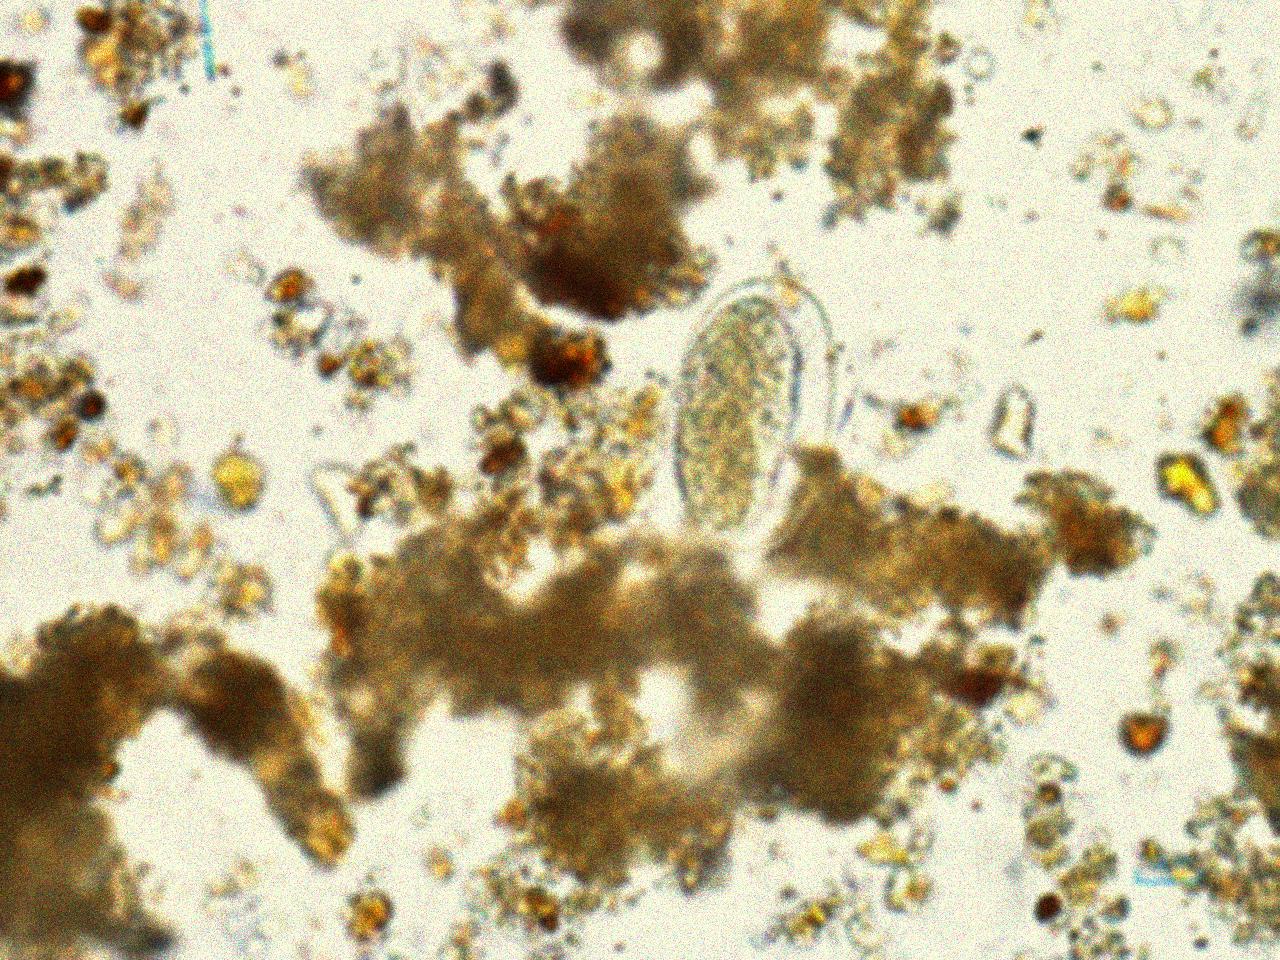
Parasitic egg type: Hookworm egg